Question: I have some '<li>' items as part of my navigation bar on the website i'm making, I'm completely stumped on some spacing that occurs just before the items.
margin and padding are both 0, and list-style-type is set to none. Any ideas?
I forgot the <URL>

- '<li>'- '<li>'
'''
/*****************
NAVIGATION STYLING
*****************/
#navigation{
position: absolute;
top: 0;
z-index:10;
text-align: center;
width: 100%;
margin: 0 auto 0 auto;
}
#navigation a:link, a:visited{
text-decoration: none;
color: white;
font-size:4.16em;
margin: 0.5em;
line-height: 1.5em;
text-transform: uppercase;
float: left;
width:100%;
}
#navigation #me{
}
#navigation a.im:link, a.im:visited{
line-height: 0em;
}
#navigation a.holly:link, a.holly:visited{
line-height: 0em;
}
#navigation a.games_programmer:link, a.games_programmer:visited{
line-height: 0em;
}
#navigation ul{
height: 50px;
text-decoration: none;
background:#1d6482;
margin: 0;
padding: 0;
}
#navigation li{
display: inline-block;
list-style-type: none;
}
'''
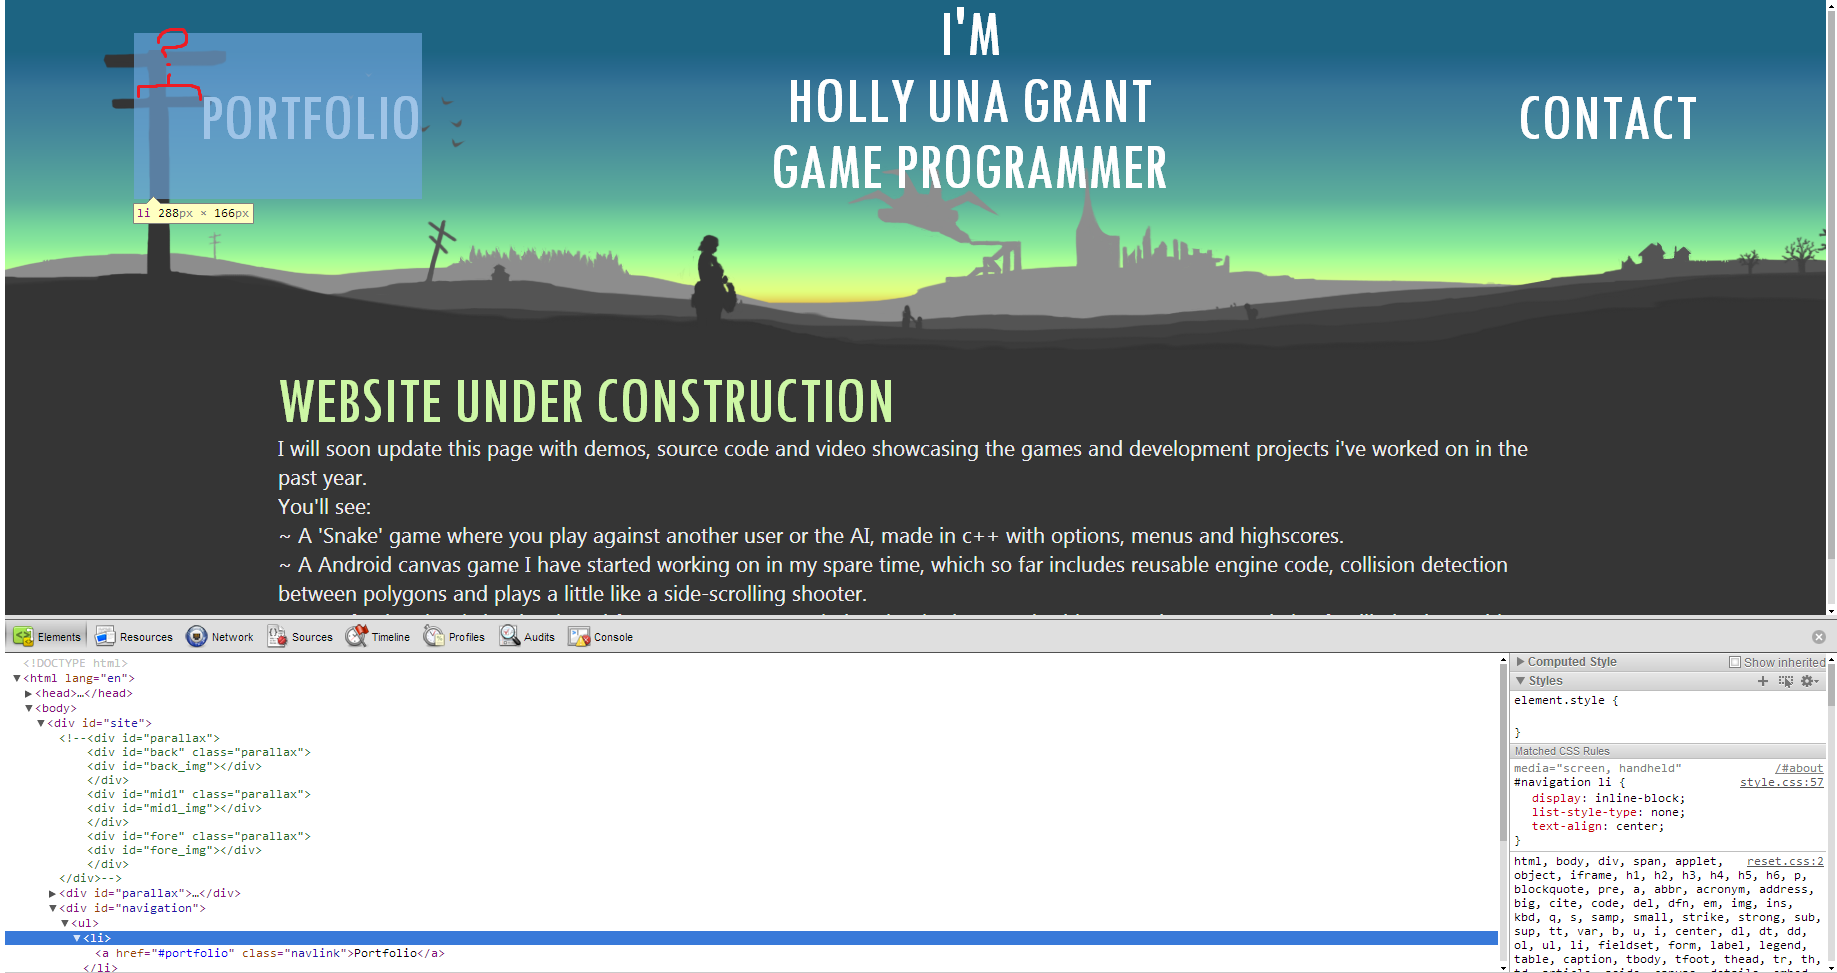
Answer: You have in the navigation that any link should have 'margin: 0.5em'. That looks to be about the size of the space. It appears by your screenshot that you have it open in Chrome. You should be able to see all styles applied to that element and use the checkboxes on each to remove or even alter the applied styles to find the culprit.